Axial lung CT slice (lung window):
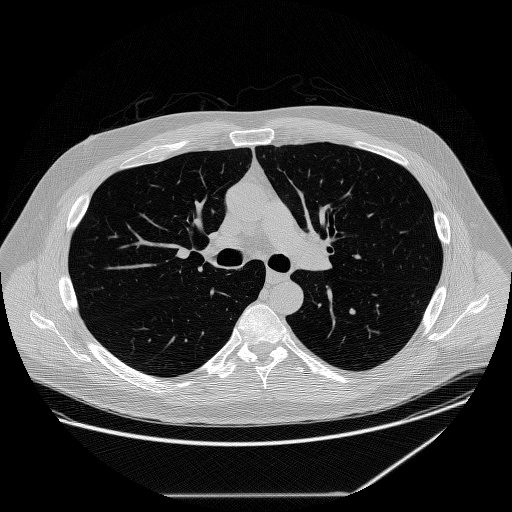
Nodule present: no